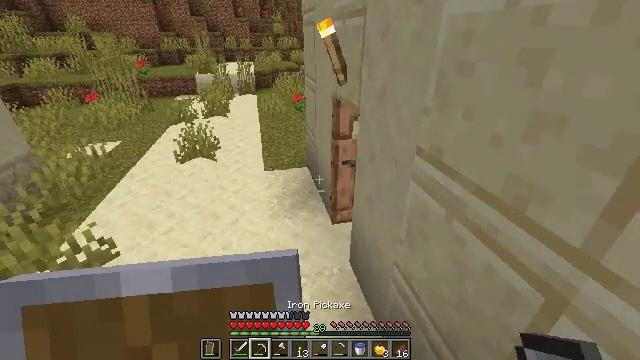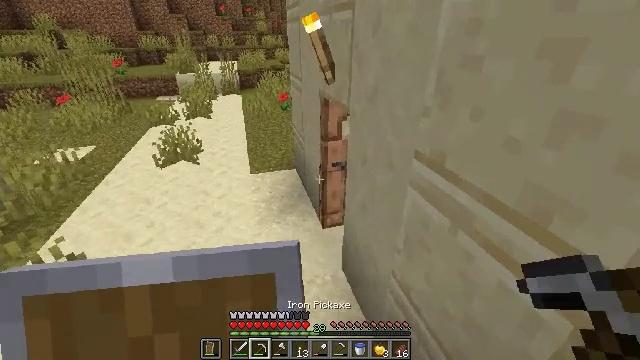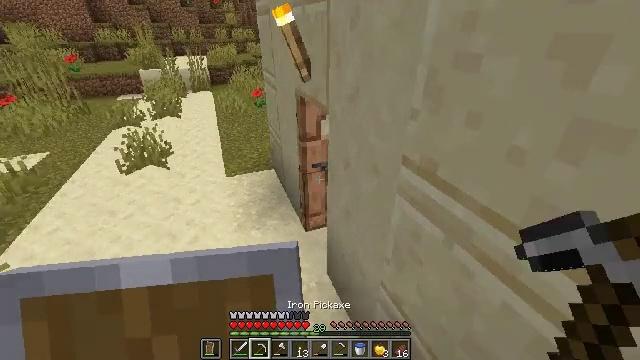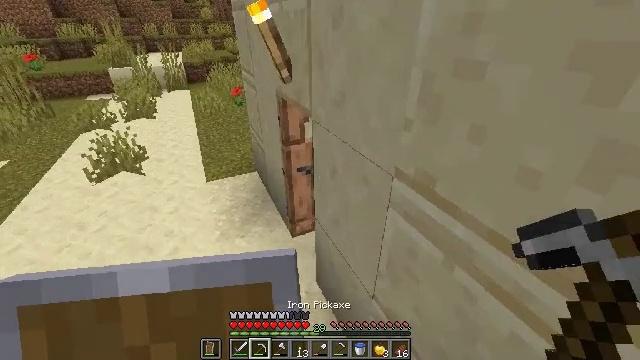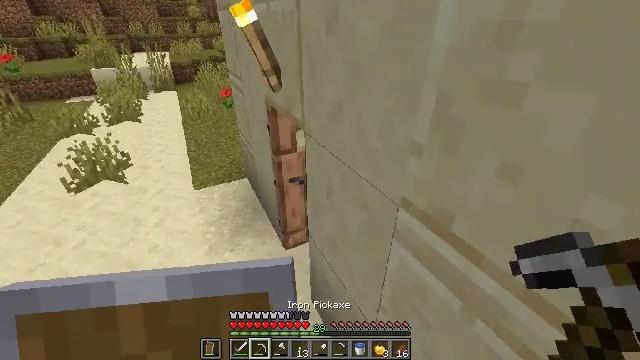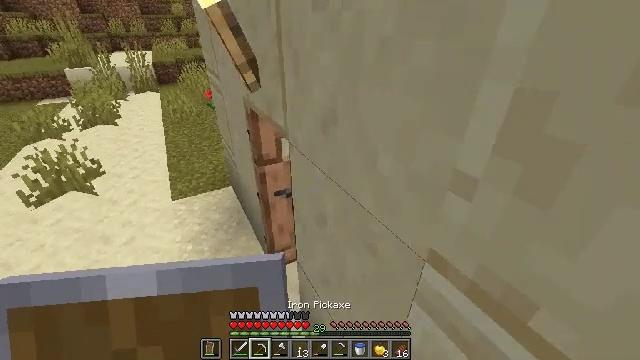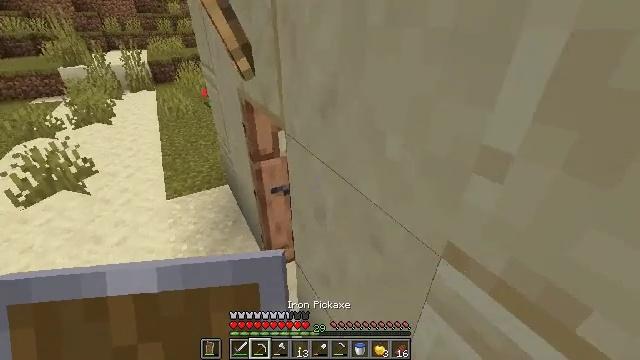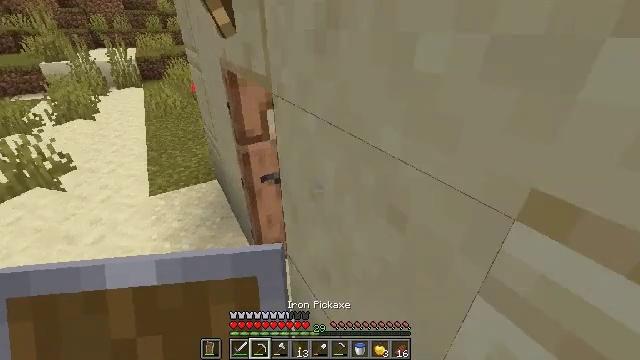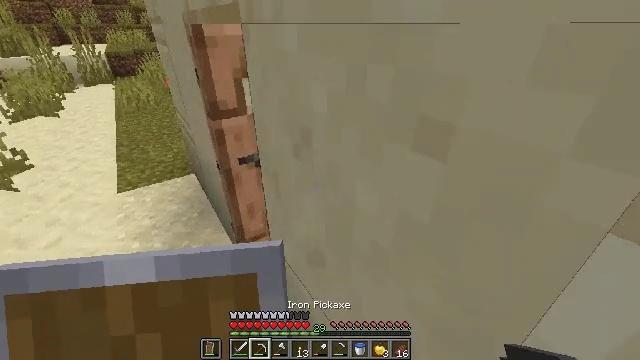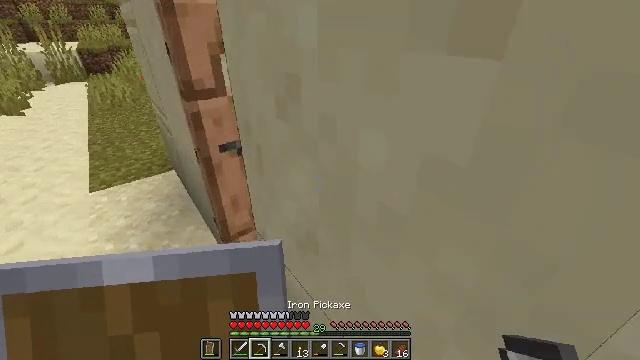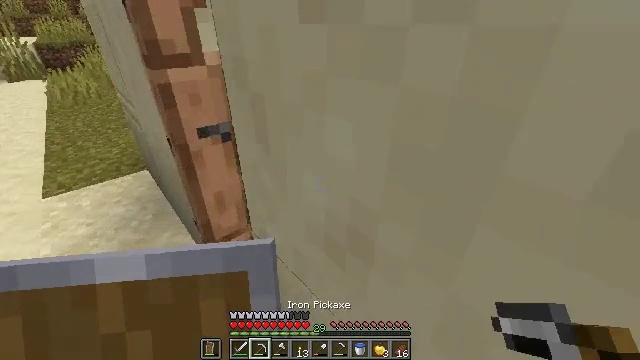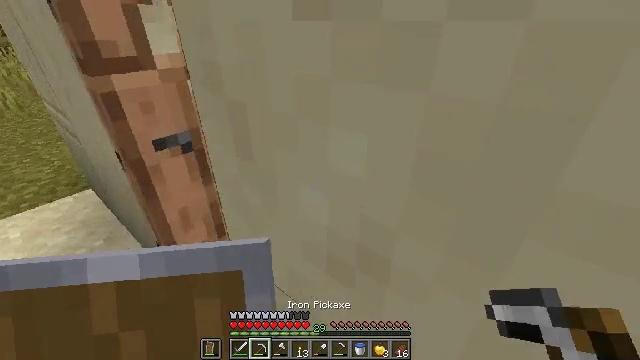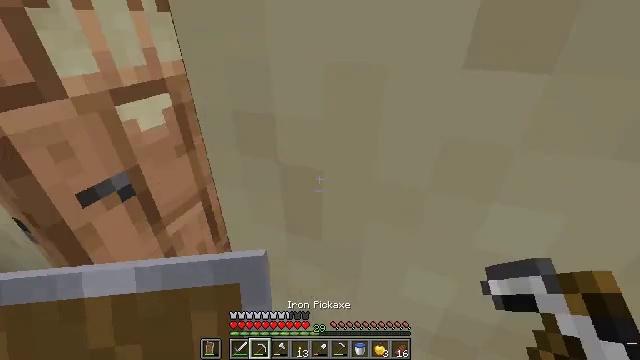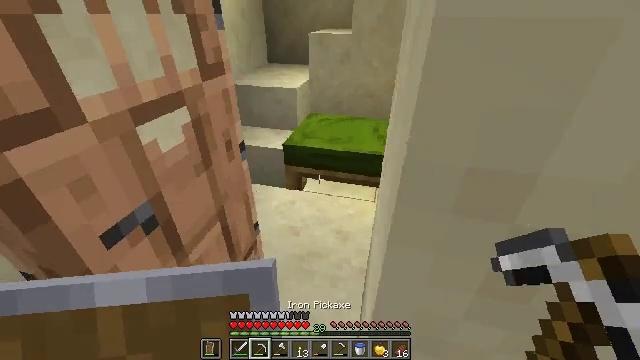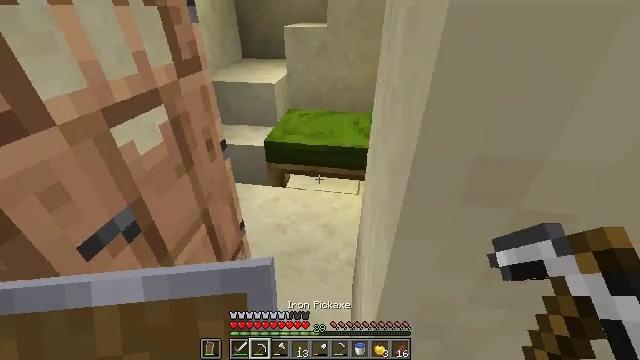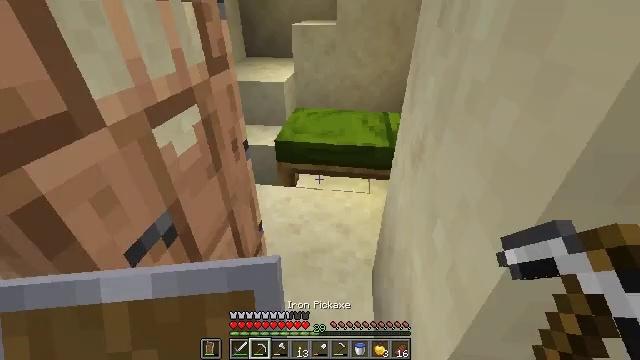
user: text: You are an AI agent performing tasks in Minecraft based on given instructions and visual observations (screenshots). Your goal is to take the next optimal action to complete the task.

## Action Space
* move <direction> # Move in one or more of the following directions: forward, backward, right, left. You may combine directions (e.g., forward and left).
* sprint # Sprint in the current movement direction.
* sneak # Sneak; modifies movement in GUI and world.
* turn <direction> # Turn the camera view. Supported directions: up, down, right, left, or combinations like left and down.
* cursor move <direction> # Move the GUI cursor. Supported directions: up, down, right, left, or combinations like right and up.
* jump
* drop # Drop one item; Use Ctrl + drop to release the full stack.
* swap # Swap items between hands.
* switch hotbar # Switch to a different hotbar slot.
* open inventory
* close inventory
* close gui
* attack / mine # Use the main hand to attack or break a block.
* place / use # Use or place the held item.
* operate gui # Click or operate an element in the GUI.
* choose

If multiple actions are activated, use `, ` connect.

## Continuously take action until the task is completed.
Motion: motion action
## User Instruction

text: Drop a orange terracotta.
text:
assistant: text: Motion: move forward, turn right
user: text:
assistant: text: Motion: move forward, turn right and down
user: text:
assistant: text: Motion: move forward, turn right
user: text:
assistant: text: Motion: move forward, turn right
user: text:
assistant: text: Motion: move forward, turn right
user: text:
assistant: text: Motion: move forward
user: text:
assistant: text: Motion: move forward, turn right
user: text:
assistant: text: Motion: move forward, turn right
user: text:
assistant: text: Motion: move forward, turn right
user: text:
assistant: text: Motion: move forward and move left, turn right
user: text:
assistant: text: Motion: move forward and move left, turn right
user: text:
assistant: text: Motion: move forward and move left, turn right
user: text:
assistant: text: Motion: move forward and move left, turn right
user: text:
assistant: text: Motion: move forward, turn right and down
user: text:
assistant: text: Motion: move forward, turn right
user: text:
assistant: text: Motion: move forward
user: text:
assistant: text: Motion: move forward
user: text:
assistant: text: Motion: move forward
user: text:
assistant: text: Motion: move forward, turn right
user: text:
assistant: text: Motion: move forward, turn right
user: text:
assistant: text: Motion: move forward, turn right
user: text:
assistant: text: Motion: move forward, use / place
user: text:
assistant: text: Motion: move forward, turn down, use / place
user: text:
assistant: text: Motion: move forward and move left, turn left and down, use / place
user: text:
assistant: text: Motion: move forward and move left, turn left and down
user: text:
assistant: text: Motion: move forward and move left
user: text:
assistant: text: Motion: move forward and move left
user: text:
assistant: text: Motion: move forward and move left
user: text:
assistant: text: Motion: move forward and move left
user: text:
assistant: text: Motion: move forward and move left